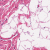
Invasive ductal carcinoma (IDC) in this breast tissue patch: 0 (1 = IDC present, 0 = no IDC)